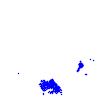
Particle: electron